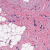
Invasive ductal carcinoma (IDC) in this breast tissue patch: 1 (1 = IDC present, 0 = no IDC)